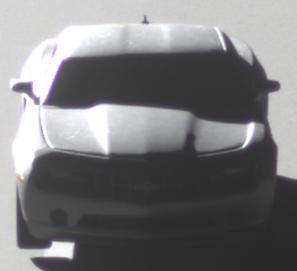
Make: Chevrolet
Model: Camaro Cabriolet 6.2 V8
Detailed model: Camaro (V) Coupé
Model produced from: 2011/09
Model produced until: 2014/02
Doors: 2
Color: white
Road condition: dry road
Daytime: sunrise or sunset
Contrast: high contrast